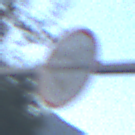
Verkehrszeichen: MautflichtigeStrecke
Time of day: SunriseSunset
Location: Outdoor (RoadRail)
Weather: Clear
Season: NotSpecified
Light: Natural